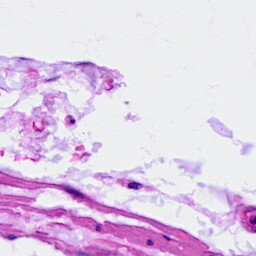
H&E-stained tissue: Ovarian